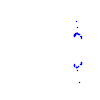
Particle: proton